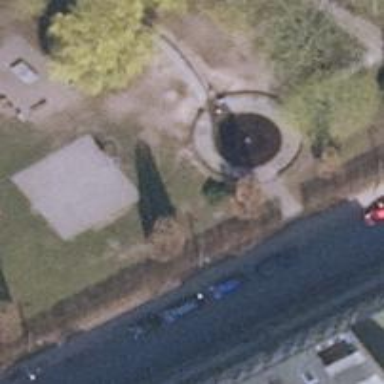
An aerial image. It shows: Fountain.